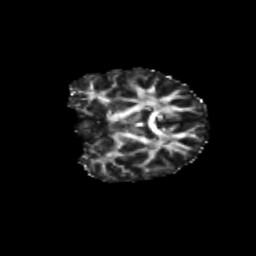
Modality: FA
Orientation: coronal
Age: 9
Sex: female
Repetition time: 9.512 s
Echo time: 0.089 s